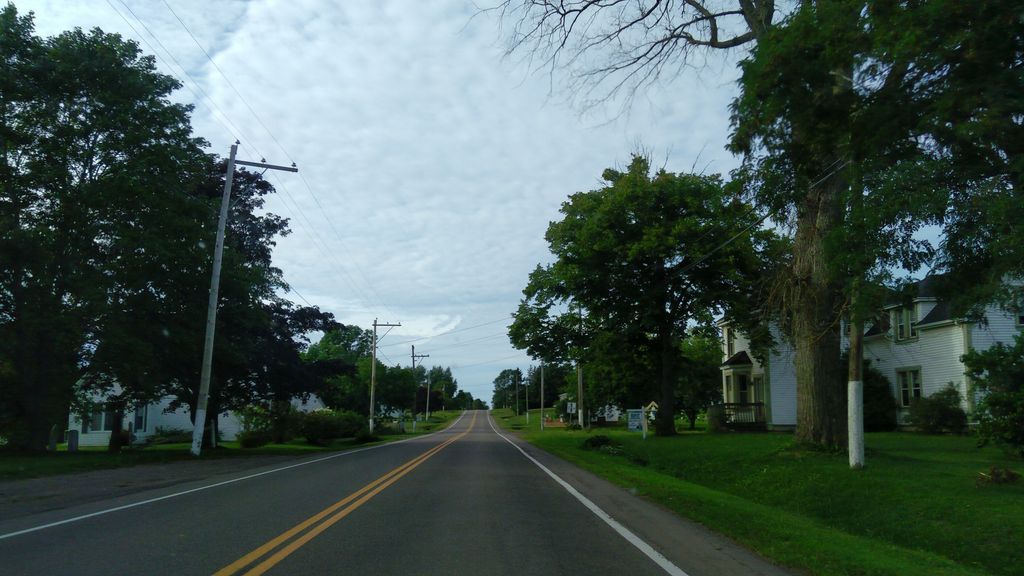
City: charlottetown